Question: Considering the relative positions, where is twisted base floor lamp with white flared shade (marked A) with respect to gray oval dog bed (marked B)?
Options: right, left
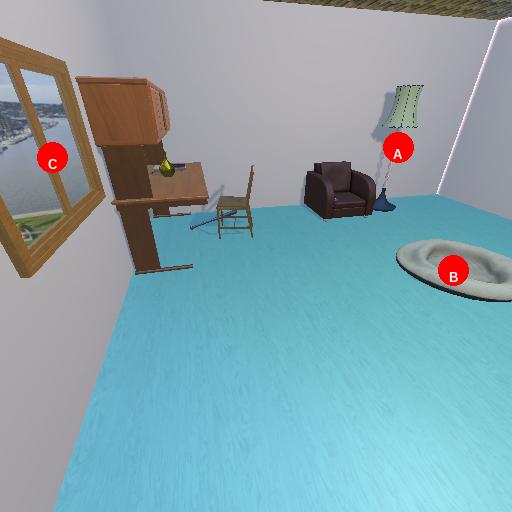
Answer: right